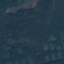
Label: Forest